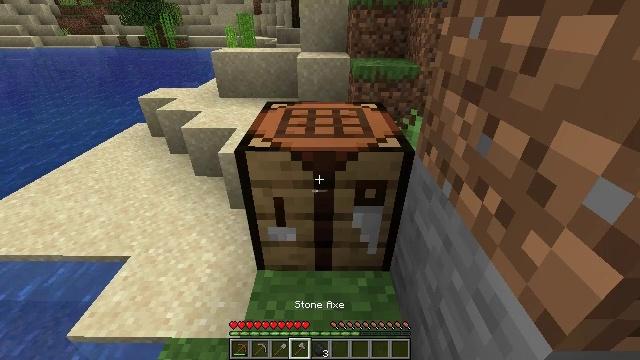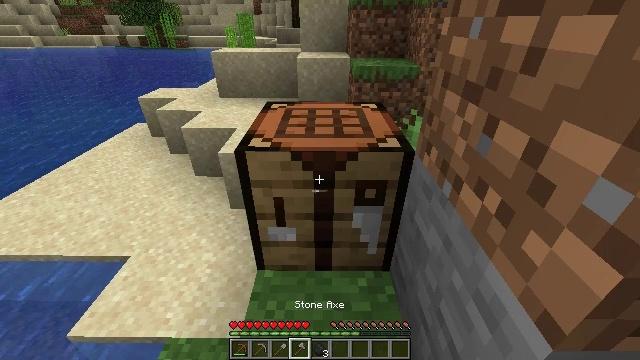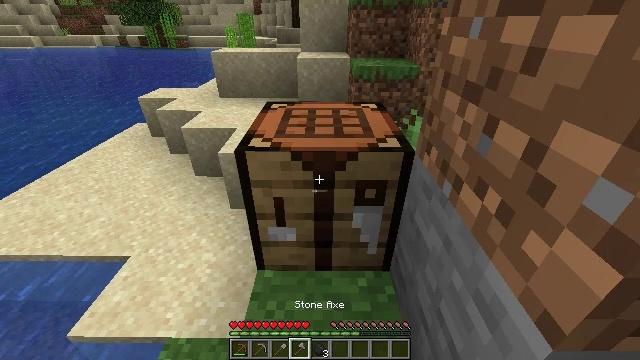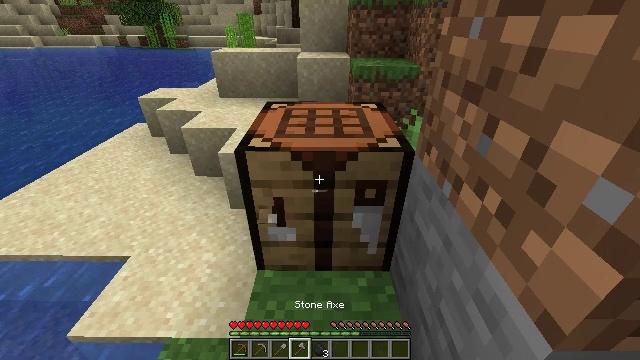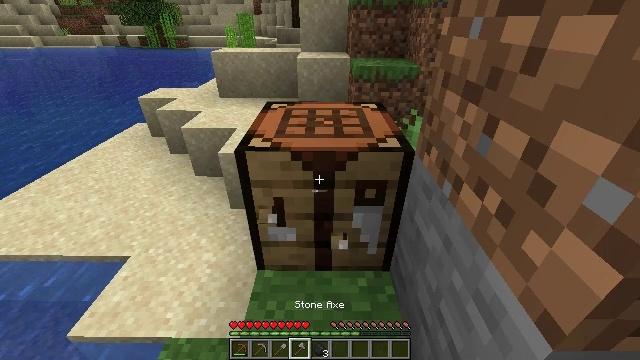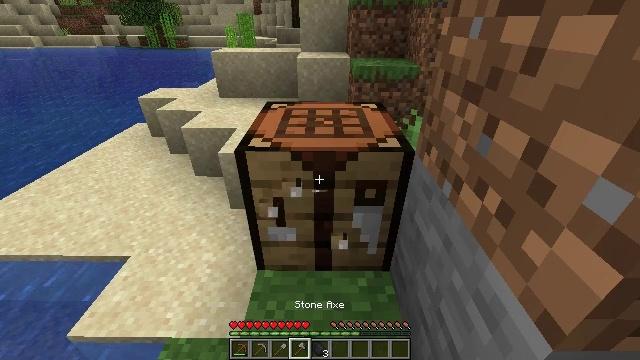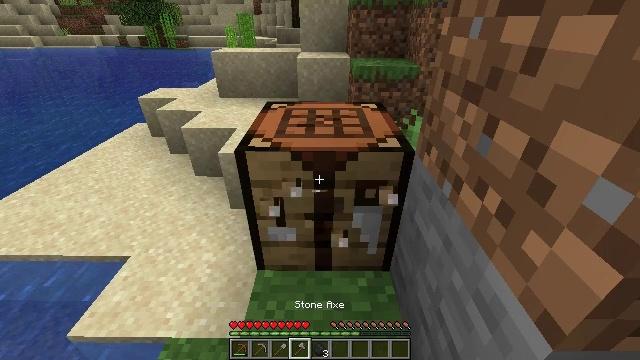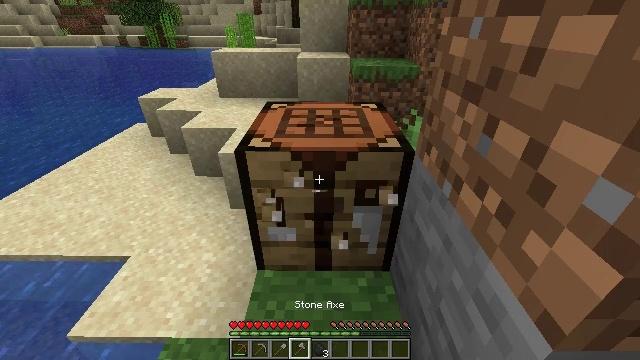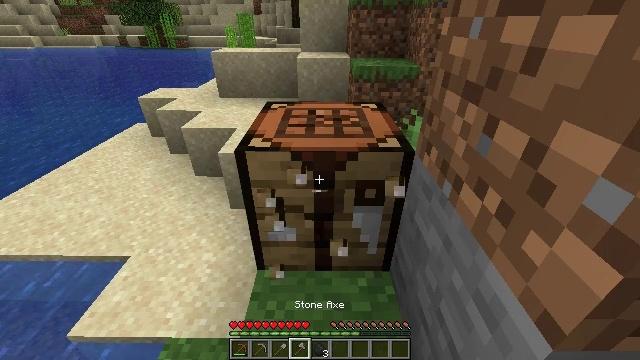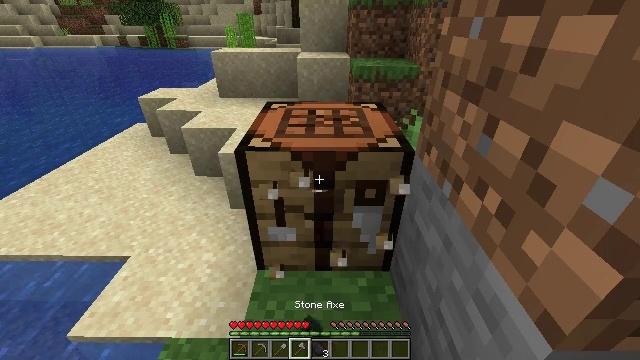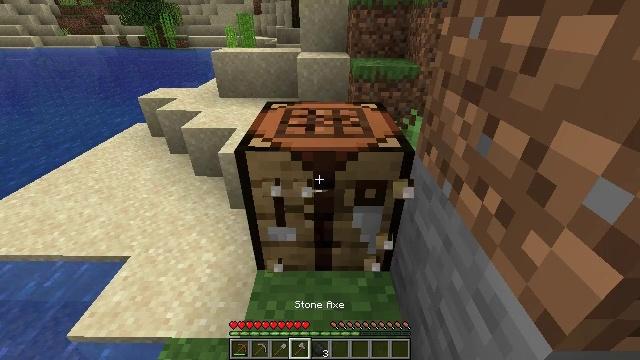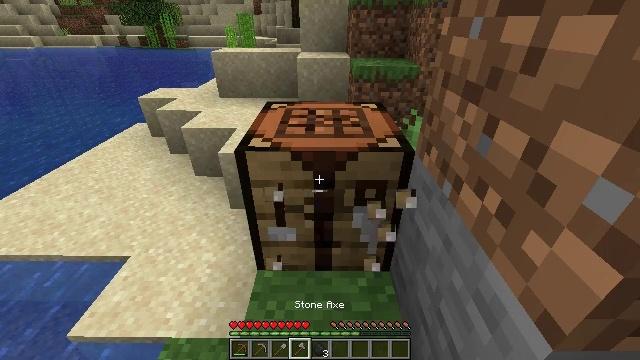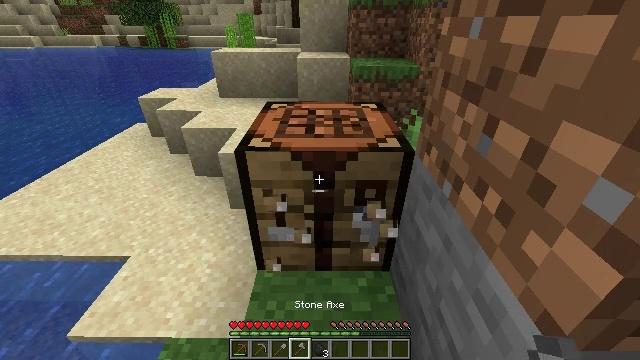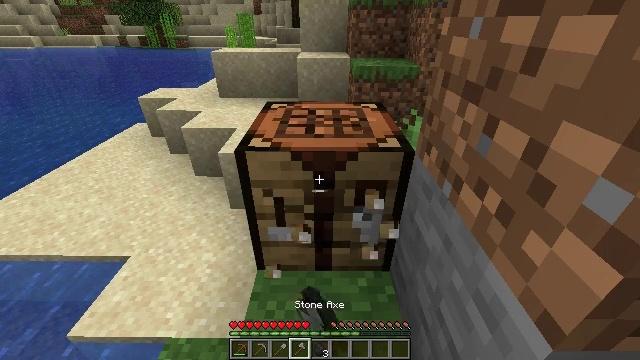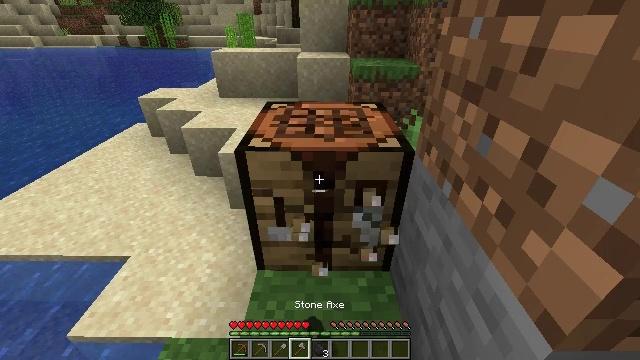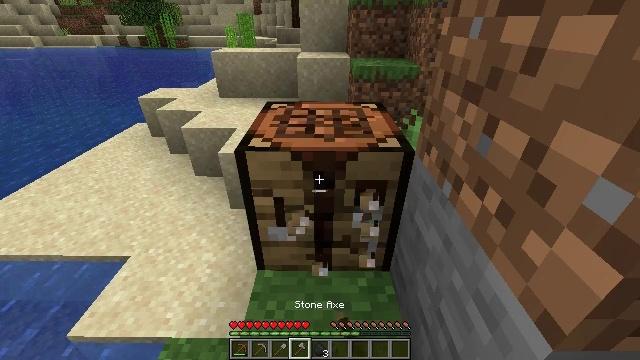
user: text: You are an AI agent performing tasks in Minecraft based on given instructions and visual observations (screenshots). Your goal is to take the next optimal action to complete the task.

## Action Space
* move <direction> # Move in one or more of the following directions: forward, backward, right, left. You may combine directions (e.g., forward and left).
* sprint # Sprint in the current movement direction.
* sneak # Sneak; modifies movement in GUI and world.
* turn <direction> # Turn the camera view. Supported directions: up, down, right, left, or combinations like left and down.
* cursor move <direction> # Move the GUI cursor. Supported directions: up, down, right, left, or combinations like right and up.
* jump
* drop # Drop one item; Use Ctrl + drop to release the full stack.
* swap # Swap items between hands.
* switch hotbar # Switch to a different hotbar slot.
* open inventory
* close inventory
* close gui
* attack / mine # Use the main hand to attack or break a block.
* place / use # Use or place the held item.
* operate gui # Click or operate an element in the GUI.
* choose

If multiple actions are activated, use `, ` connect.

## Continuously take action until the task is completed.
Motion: motion action
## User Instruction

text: Harvest stone in the caves.
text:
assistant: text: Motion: no_op
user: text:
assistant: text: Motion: no_op
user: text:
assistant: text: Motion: attack / mine
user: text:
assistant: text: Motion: attack / mine
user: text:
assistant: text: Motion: attack / mine
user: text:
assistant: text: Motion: attack / mine
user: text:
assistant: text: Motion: attack / mine
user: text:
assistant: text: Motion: attack / mine
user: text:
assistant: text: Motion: attack / mine
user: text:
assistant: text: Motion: attack / mine
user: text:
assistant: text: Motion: attack / mine
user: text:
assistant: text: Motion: attack / mine
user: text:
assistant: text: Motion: attack / mine
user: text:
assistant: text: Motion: attack / mine
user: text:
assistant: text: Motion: attack / mine
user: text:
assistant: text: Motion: attack / mine
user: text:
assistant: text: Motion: attack / mine
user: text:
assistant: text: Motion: attack / mine
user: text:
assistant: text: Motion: attack / mine
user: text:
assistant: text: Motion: attack / mine
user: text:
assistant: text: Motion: attack / mine
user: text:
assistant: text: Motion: attack / mine
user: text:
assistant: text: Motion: attack / mine
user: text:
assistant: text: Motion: attack / mine
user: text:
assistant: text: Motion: attack / mine
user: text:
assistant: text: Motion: attack / mine
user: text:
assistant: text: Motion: attack / mine
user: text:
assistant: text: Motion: attack / mine
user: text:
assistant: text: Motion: attack / mine
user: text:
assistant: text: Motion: move forward